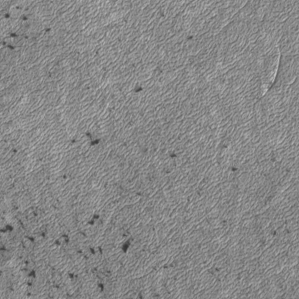
Label: frost